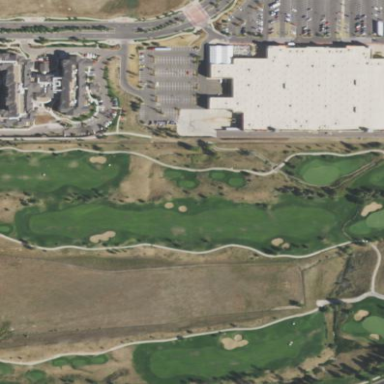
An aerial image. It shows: Rough area on grassy golf course.